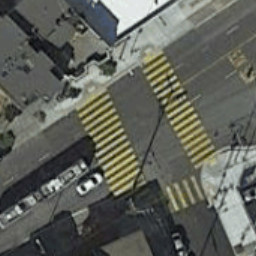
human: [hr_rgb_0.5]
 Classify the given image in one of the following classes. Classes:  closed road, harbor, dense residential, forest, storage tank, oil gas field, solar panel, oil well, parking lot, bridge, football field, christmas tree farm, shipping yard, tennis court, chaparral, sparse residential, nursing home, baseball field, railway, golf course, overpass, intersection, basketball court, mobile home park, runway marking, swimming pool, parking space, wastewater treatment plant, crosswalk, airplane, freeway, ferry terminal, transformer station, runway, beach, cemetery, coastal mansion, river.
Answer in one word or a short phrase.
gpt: crosswalk